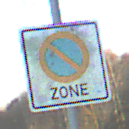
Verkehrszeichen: BeginnEingeschraenktesHalteverbotZone
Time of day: SunriseSunset
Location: Outdoor (Nature)
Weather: Clear
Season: Winter
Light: Natural